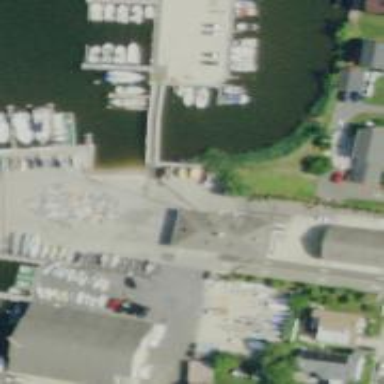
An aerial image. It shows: Boatyard located near waterway.